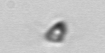
Label: Pyramimonas